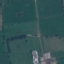
Label: Pasture